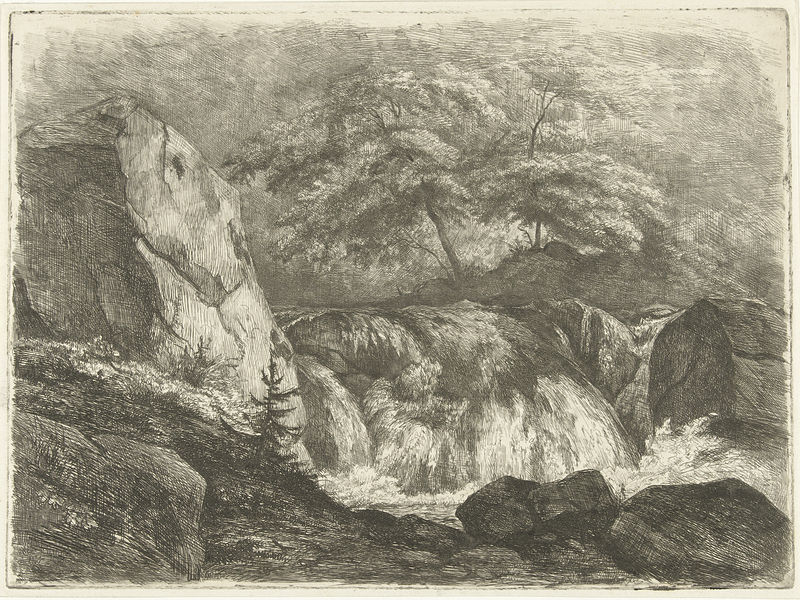
Titel: Rotslandschap met waterval
Künstler: Pierre Louis Dubourcq
Standort: Amsterdam
Institution: Rijksmuseum
Schlagwörter: baum, berg, dunkel, felsen, schatten, wasser, bäume, fluss, landschaft, grau, schwarz, zeichnung, stein, steine, bach, natur, pflanzen, wasserfall, gischt, düster, fels, gebirge, graphik, linien, tosend, unwetter, granit, tusche, druck, felsig, schwarz-weiß, radierung, stich, bleistift, nadelbaum, tanne, graphisch, bleistiftzeichnung, kiefer, gebirgsbach, gebirgslandschaft, wildbach, grafit